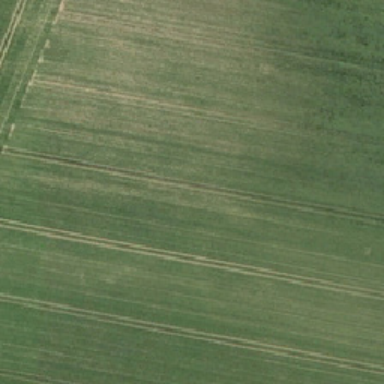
A meadow with intensive spring green grass in it .